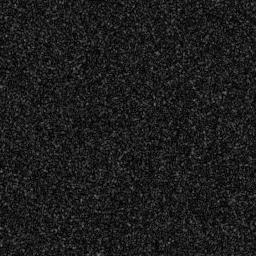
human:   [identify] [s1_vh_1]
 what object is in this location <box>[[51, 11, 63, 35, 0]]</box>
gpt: <ref>1 large ship at the top</ref>